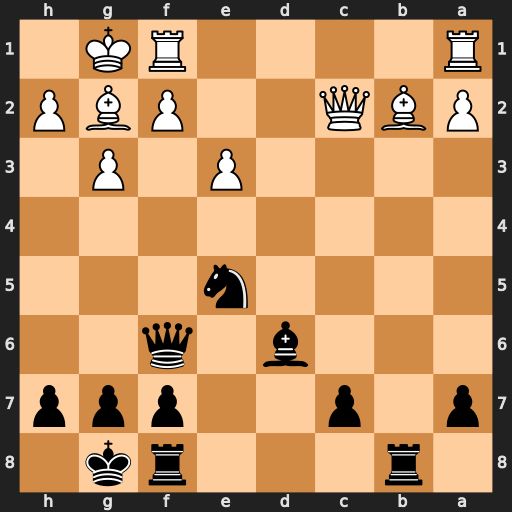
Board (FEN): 1r3rk1/p1p2ppp/3b1q2/4n3/8/4P1P1/PBQ2PBP/R4RK1
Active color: b
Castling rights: -
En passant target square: -
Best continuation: Rxb2 Qxb2 Nf3+ Bxf3 Qxb2